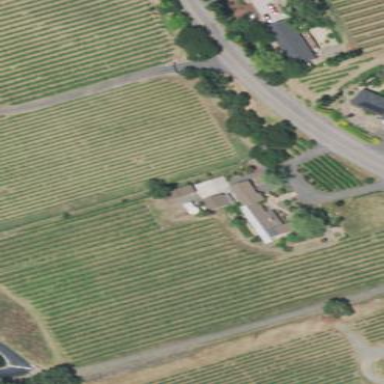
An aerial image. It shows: Vineyard growing grapes.